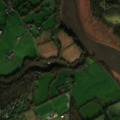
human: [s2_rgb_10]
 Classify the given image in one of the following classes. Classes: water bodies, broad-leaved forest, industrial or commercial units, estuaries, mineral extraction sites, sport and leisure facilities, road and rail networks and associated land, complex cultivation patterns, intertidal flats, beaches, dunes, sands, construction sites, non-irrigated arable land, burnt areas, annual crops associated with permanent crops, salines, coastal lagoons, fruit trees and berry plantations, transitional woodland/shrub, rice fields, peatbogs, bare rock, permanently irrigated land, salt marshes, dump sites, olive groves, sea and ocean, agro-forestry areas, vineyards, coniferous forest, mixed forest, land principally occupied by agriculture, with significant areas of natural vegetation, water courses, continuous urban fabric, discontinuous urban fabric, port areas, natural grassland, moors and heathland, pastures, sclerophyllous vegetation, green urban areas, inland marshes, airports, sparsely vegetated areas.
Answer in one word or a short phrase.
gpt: pastures, land principally occupied by agriculture, with significant areas of natural vegetation, inland marshes, water courses